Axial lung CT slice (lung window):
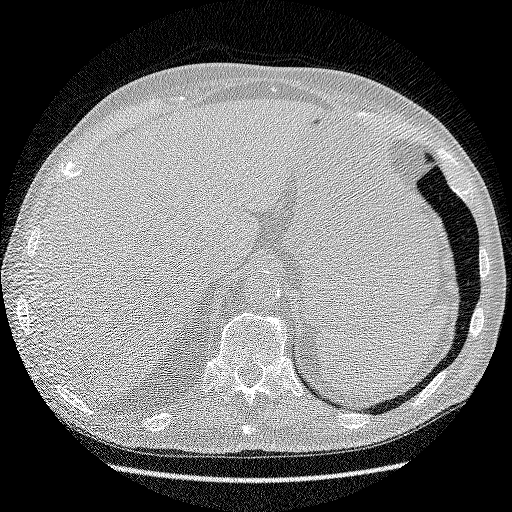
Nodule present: no